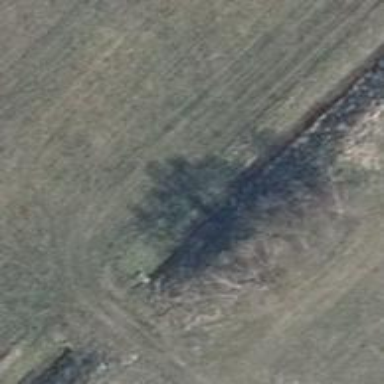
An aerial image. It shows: Beautiful tree in nature.